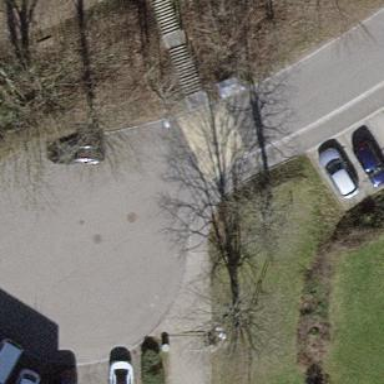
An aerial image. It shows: Footway.